Field crop: maize
Growth stage: 2
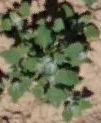
Species: chenopodium